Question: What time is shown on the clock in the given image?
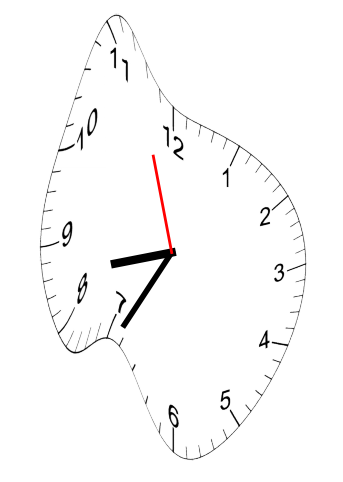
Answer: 08:34:57